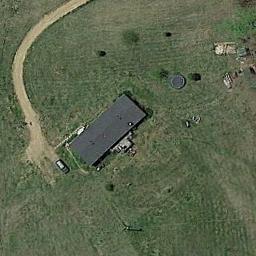
Label: residential